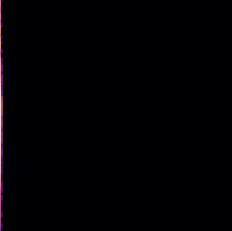
Sound class: Frog